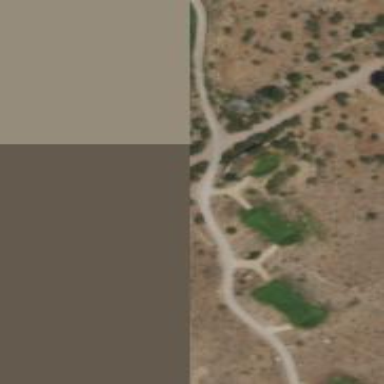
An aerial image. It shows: Service road designated as golf cart path.